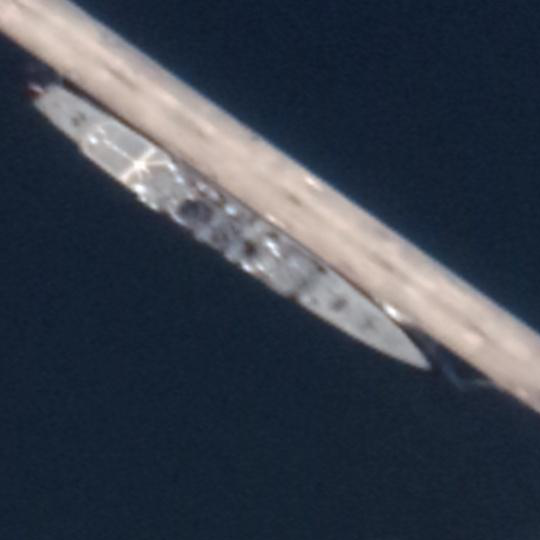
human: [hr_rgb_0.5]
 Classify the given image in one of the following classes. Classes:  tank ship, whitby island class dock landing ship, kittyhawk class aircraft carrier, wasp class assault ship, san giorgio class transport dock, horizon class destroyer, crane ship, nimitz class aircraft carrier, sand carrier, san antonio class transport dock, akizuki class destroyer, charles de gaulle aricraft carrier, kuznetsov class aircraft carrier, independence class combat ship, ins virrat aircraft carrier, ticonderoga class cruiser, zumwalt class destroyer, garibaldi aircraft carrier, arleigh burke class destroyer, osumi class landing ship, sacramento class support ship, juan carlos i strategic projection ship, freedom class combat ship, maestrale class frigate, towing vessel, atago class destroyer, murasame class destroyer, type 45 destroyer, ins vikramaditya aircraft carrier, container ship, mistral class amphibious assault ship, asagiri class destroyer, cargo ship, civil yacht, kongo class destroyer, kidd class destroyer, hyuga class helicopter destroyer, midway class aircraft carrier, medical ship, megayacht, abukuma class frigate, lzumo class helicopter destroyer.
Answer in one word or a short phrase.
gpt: Abukuma class frigate